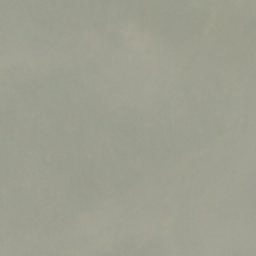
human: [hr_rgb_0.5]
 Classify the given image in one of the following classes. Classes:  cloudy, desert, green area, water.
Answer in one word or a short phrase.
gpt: cloudy